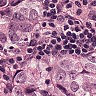
Metastatic tissue present: yes